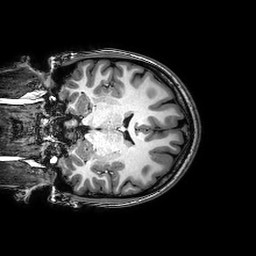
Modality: T1w
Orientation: coronal
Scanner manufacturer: philips
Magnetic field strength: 3 T
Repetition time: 0.008145 s
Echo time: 0.00374 s